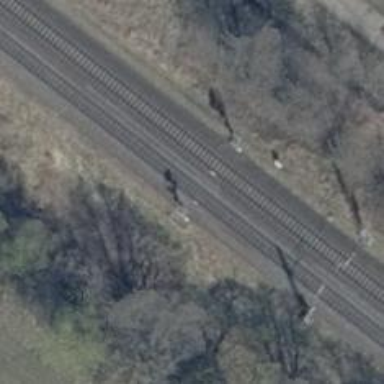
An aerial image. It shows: Railway signal.